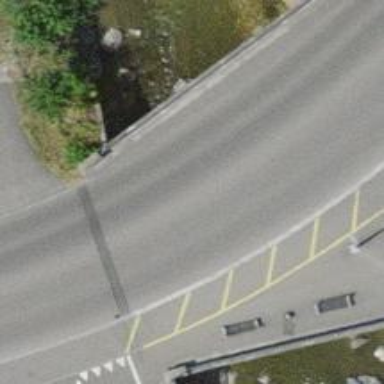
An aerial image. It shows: Tertiary road with asphalt surface.